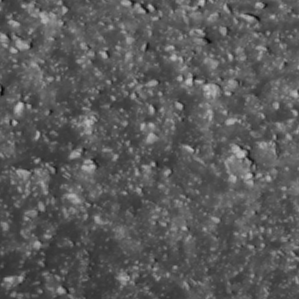
Label: non_frost